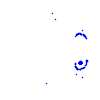
Particle: kaon